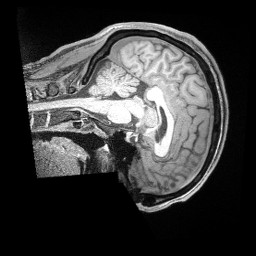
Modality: T1w
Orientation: sagittal
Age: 31
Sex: male
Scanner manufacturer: siemens
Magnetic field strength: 3 T
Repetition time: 2 s
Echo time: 0.00211 s